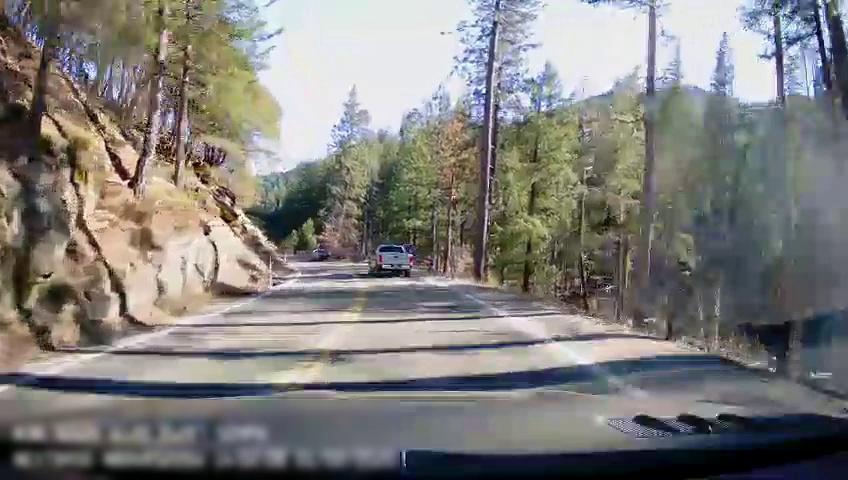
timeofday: Day
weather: Sunny
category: Drivable Space
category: Drivable Space
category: Vehicles | Truck
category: Vehicles | Car
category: Lanes | Opposite Lane
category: Lanes | Current Lane
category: Lanes | Opposite Lane
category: Lanes | Current Lane